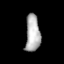
Tissue: prostate
Cell type: T cells
Senescence score: 0.3147
Nuclear area (px): 524
Mean DAPI intensity: 176.994